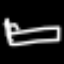
Label: bed